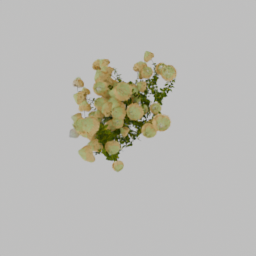
Label: nature